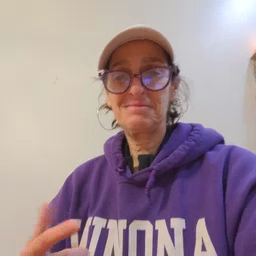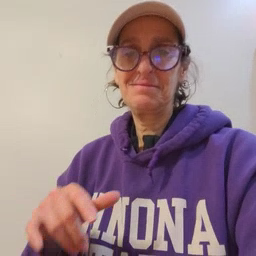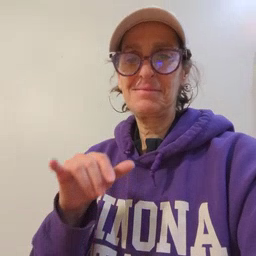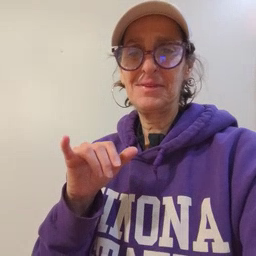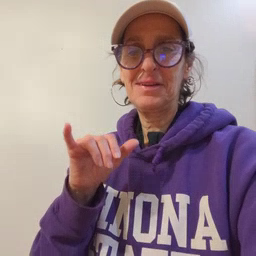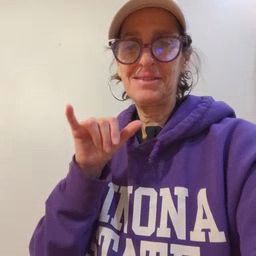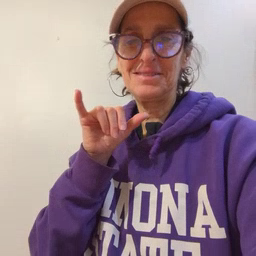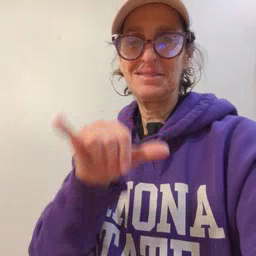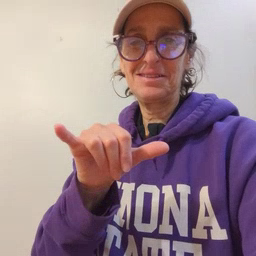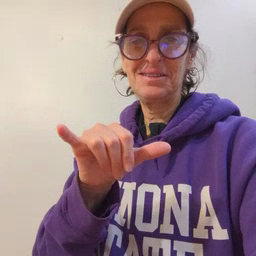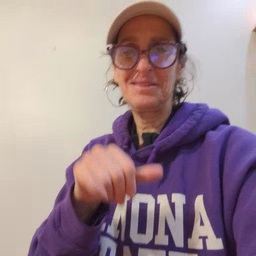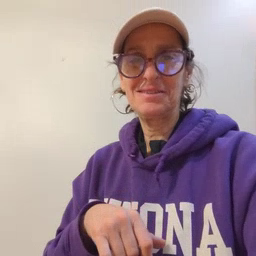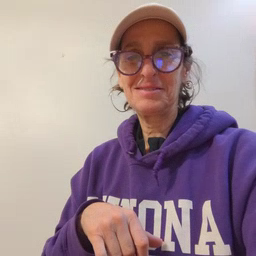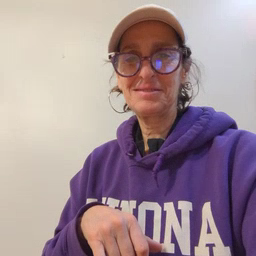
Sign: stay